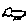
Label: bird